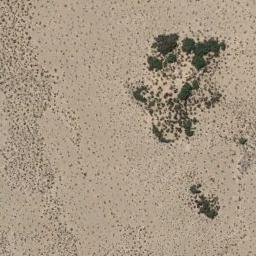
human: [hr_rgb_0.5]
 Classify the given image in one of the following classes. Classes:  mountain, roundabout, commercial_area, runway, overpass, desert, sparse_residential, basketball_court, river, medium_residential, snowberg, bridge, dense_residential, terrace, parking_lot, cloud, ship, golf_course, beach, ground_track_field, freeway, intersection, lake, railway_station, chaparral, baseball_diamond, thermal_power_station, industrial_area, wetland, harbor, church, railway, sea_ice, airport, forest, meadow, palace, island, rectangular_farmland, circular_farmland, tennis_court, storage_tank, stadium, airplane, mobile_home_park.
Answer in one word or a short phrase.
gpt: chaparral